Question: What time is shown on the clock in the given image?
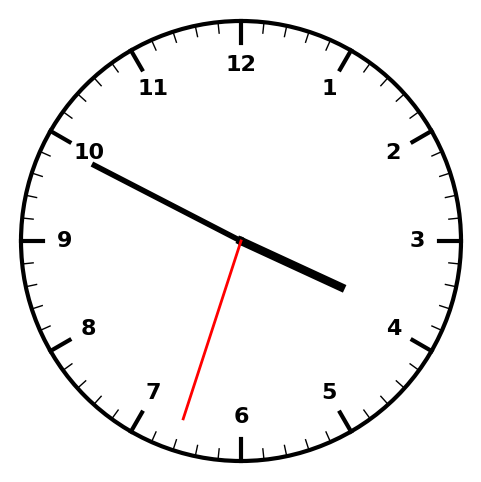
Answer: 03:49:33